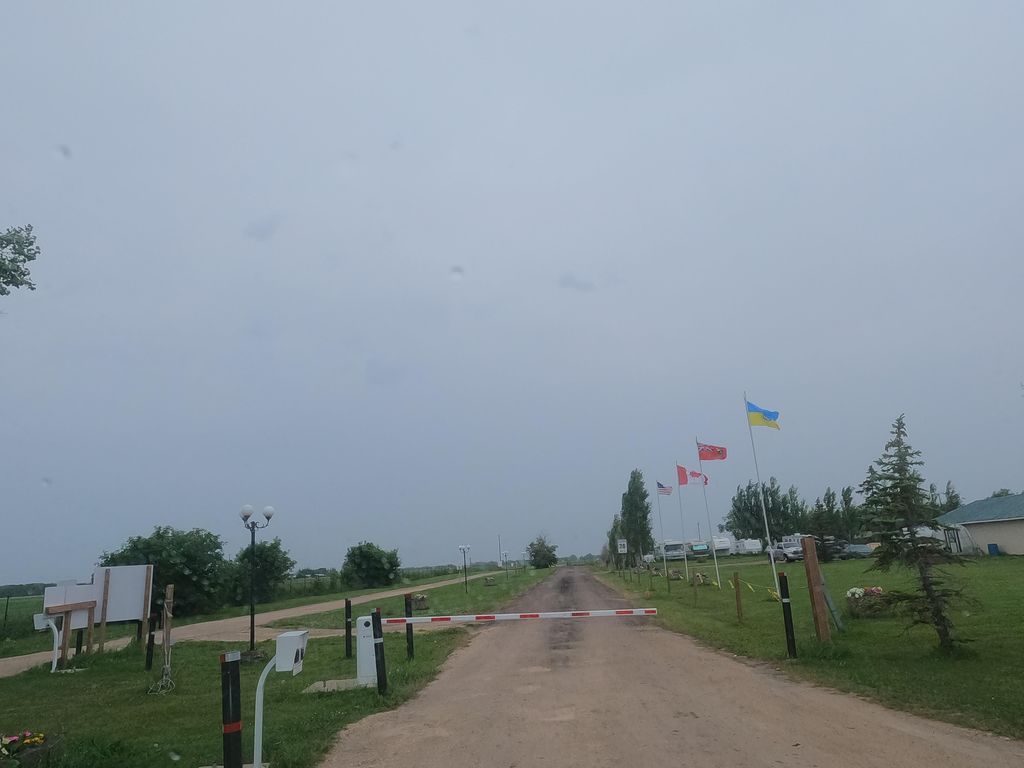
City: winnipeg